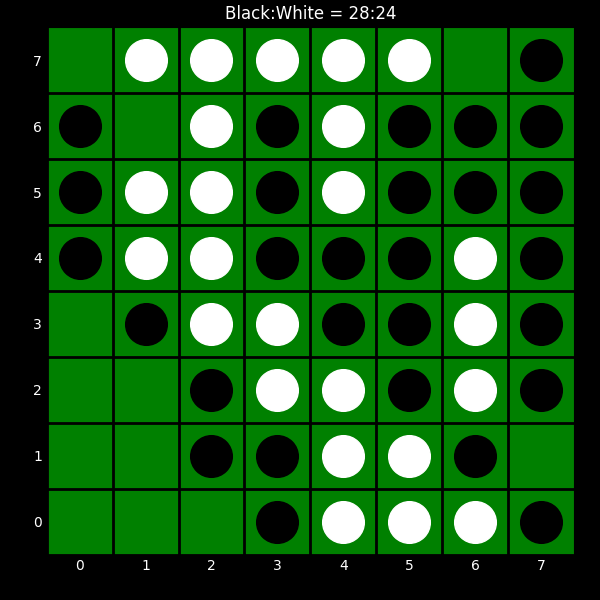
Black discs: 28
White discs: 24